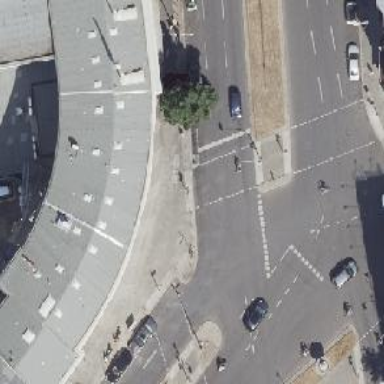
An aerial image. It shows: Road crossing with traffic signals.